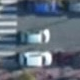
Vehicle type: Car